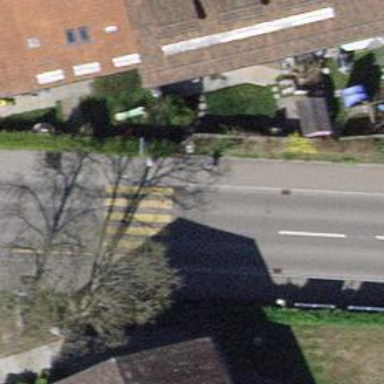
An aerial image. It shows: Zebra crossing on the road.